Question: How to choose the particular sentences in mysql in php?
'''
$query = "select * from table where title LIKE '%{$java}%'";
if ($result = $mysqli->query($query))) {
$row = $result->fetch_array(MYSQLI_BOTH);
$title = $row2['title'];
if ($title ==TOBE== "<pink>$title</pink>") {
...........................
...........................
...........................
}
}
'''
cause i want like this, I search the word "java", and when it appears, only the word java are pink

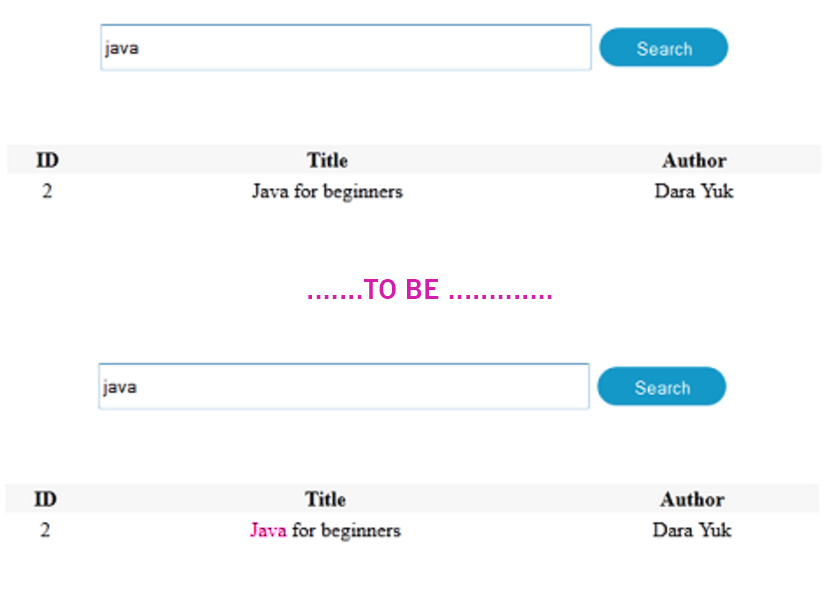
Answer: assuming '$java' is a variable containing the search term
'''
$query = "select * from table where title LIKE '%{$java}%'";
if ($result = $mysqli->query($query))) {
$row = $result->fetch_array(MYSQLI_BOTH);
$title = $row['title'];
$title = str_replace($java,"<pink>{$java}</pink>",$title);
}
'''
this will replace any occurrence of the search term inside the string with the term wrapped in '<pink>' so
'''
"I don't like java programming"
'''
will be
'''
"I don't like <pink>java</pink> programming"
'''
it will also work for this situation
'''
"aldfhasdjavaasdkas;ldk"
'''
will become
'''
"aldfhasd<pink>java</pink>asdkas;ldk"
'''